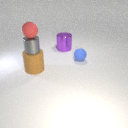
small gray metal cylinder above large brown rubber cylinder